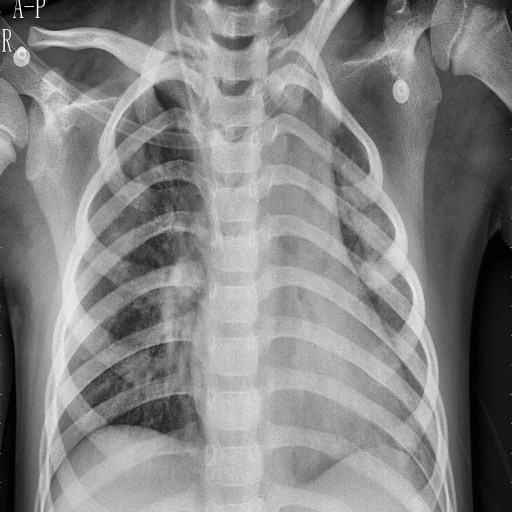
Finding: PNEUMONIA